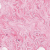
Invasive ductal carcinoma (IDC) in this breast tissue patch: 0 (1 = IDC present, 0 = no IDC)